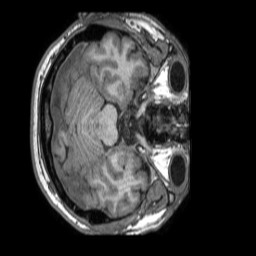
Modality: T1w
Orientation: axial
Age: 51
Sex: male
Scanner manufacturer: philips
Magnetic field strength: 1.5 T
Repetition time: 0.007215 s
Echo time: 0.003267 s